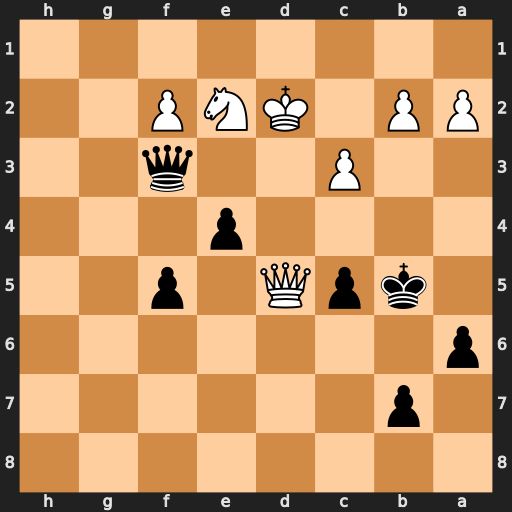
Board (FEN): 8/1p6/p7/1kpQ1p2/4p3/2P2q2/PP1KNP2/8
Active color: b
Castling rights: -
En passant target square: -
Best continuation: e3+ fxe3 Qxd5+